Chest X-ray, AP view. Patient: 62 years old, sex M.
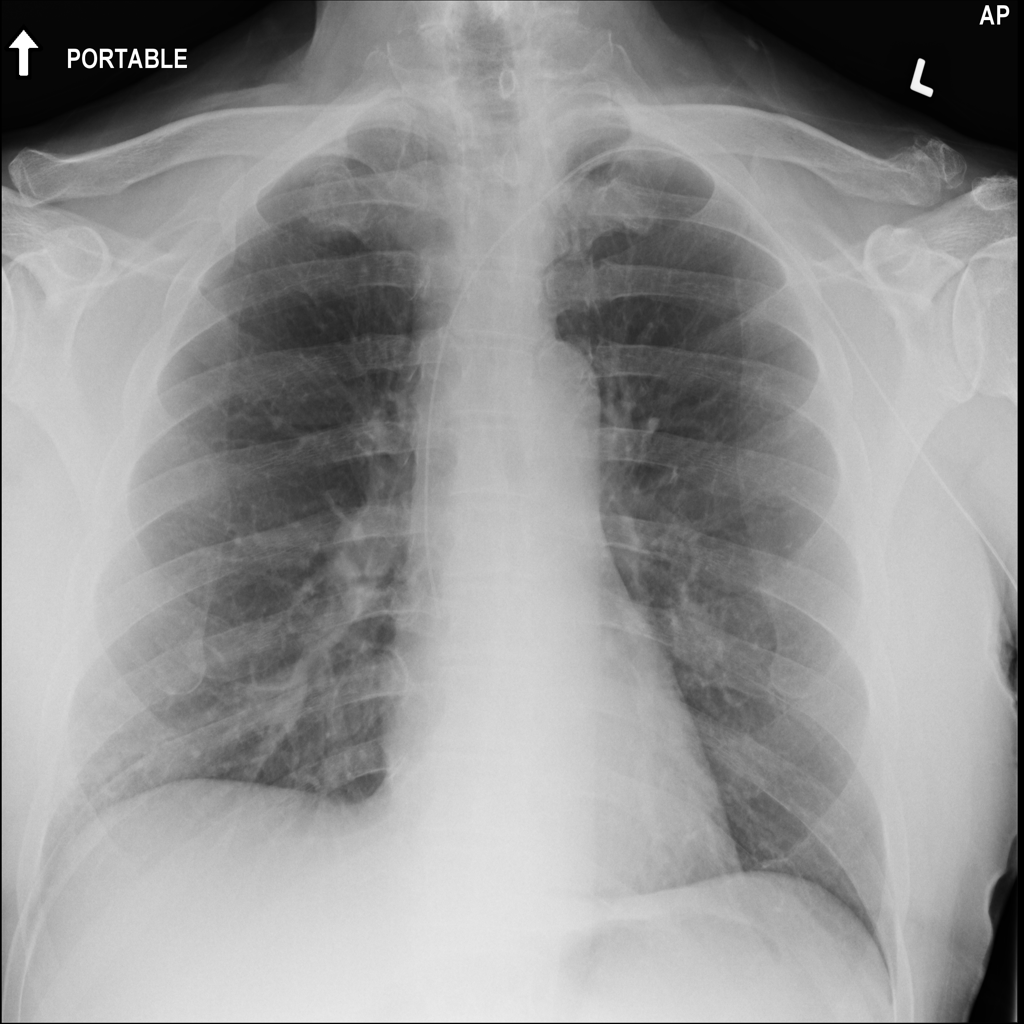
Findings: No Finding